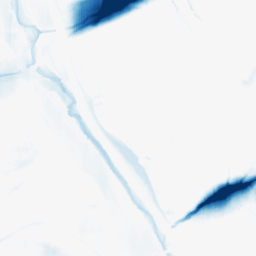
Category: morphological
Decomposition family: morphological_ellipse
Decomposition parameters: operation: closing
width: 50
height: 10
Upsampling method: cubic_catmull_rom
Upsampling parameters: scale: 4
Upsampling scale: 4